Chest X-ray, AP view. Patient: 53 years old, sex M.
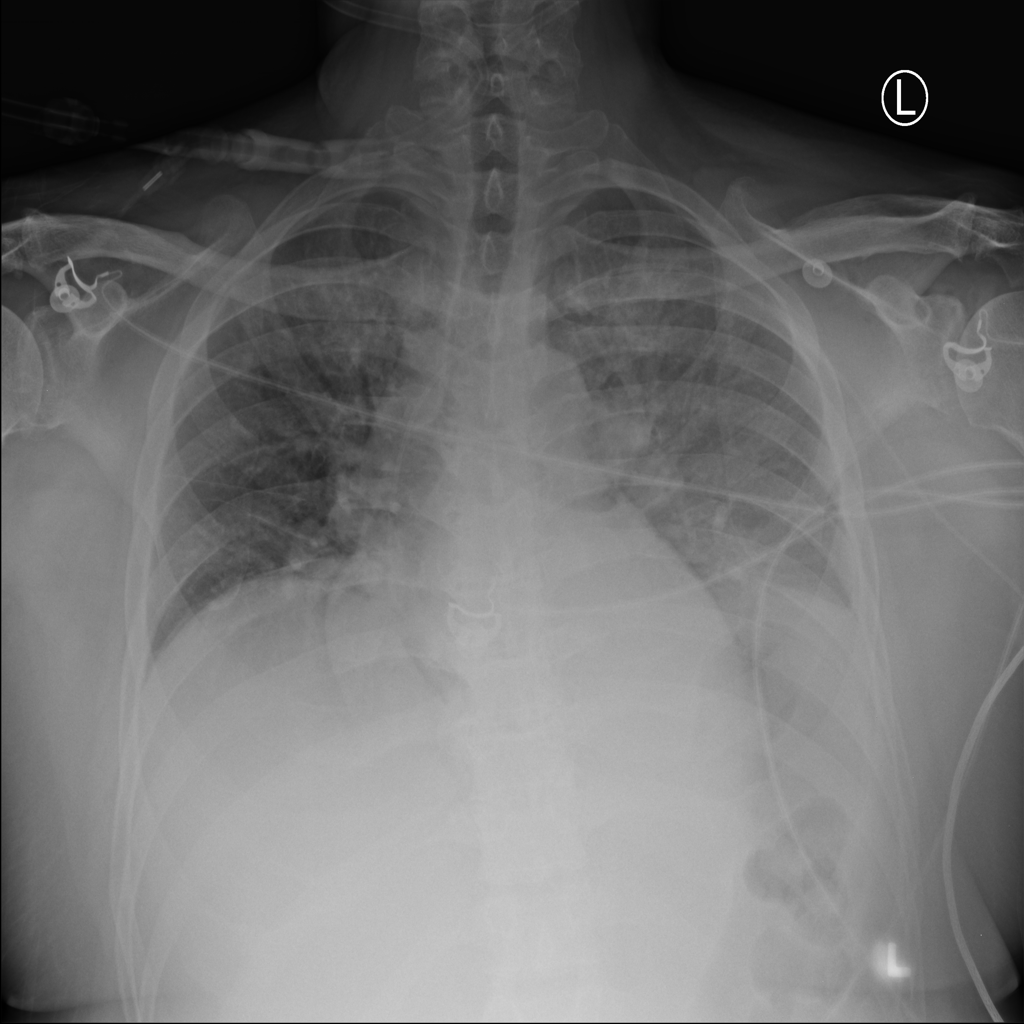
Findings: Infiltration